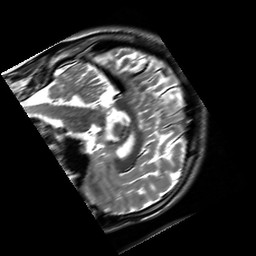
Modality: T2w
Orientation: sagittal
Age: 21
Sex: male
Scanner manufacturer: siemens
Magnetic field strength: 3 T
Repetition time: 8.53 s
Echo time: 0.091 s